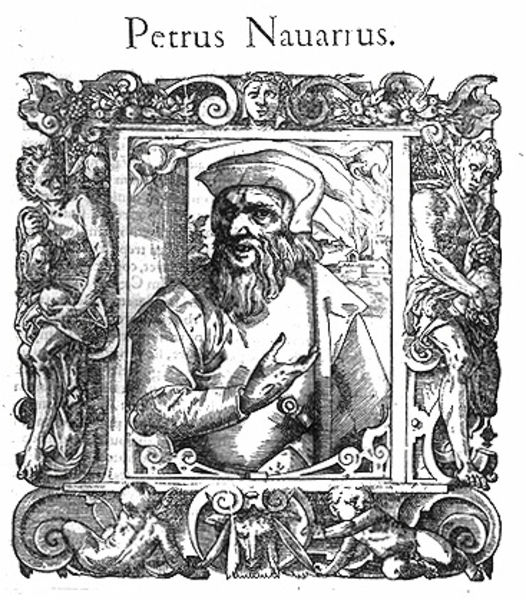
Titel: Bildnis des Feldherrn Pedor Navarro
Künstler: Tobias Stimmer
Institution: (Seriendruck)
Schlagwörter: hand, kopf, mann, landschaft, menschen, stadt, geste, hut, köpfe, mund, nase, haus, haube, ornament, alt, bart, gesichter, kappe, mütze, arm, augen, rahmen, vollbart, bild, bildnis, herr, portrait, porträt, rauch, gewand, mantel, renaissance, kinder, engel, früchte, grafik, graphik, rand, figuren, ornamente, name, griff, buch, druck, druckgraphik, schwarz-weiss, stich, schwert, rüstung, gravur, deckblatt, dolch, volute, sprechend, putten, kupferstich, putti, petrus, rahemn, verziehrung, schirft, rollwerk, petrus nauarrus, petrus nauamus, nauarrus, petrus nauarius